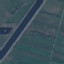
Land use / land cover: River